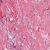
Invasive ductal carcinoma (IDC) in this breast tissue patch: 0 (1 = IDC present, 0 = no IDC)